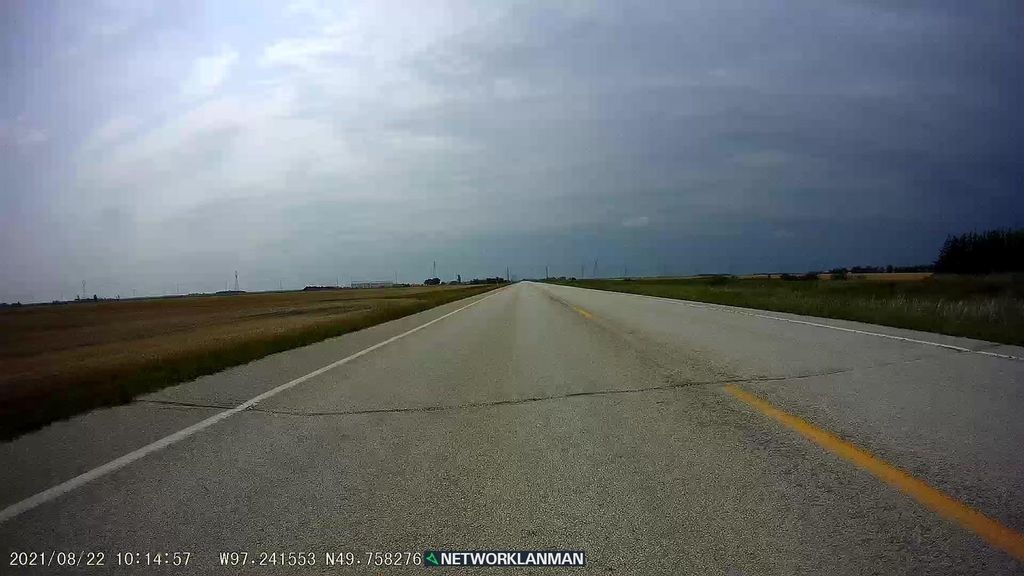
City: winnipeg